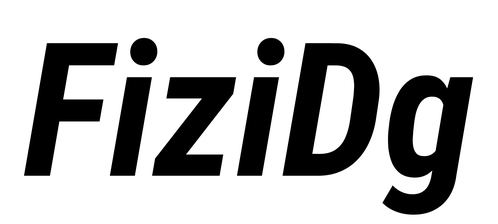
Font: Roboto-Italic_Condensed_Bold_Italic